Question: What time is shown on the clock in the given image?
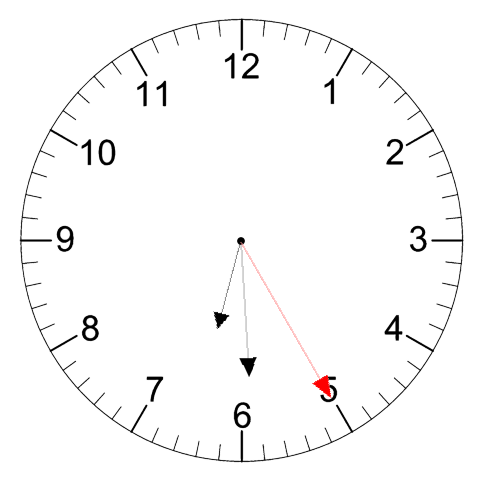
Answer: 06:29:25